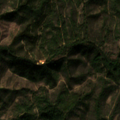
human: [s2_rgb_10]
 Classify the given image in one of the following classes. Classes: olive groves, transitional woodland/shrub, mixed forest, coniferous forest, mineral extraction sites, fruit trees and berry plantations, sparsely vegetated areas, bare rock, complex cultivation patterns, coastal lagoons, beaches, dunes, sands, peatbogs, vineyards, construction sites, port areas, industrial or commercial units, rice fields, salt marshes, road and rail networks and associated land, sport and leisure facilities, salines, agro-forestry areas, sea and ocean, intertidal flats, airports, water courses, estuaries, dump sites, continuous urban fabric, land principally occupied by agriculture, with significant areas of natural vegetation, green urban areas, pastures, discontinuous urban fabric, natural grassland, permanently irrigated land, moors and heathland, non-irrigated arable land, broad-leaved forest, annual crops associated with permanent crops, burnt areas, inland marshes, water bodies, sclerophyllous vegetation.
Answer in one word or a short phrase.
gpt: broad-leaved forest, coniferous forest, transitional woodland/shrub